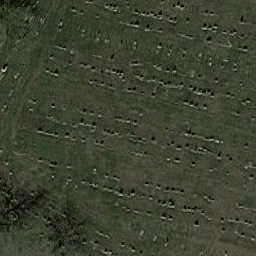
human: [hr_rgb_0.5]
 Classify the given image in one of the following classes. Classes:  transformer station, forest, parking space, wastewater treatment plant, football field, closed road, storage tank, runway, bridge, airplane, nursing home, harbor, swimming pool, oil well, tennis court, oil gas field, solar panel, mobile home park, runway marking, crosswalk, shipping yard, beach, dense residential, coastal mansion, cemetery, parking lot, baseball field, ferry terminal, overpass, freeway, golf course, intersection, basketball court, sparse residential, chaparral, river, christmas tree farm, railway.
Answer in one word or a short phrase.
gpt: cemetery